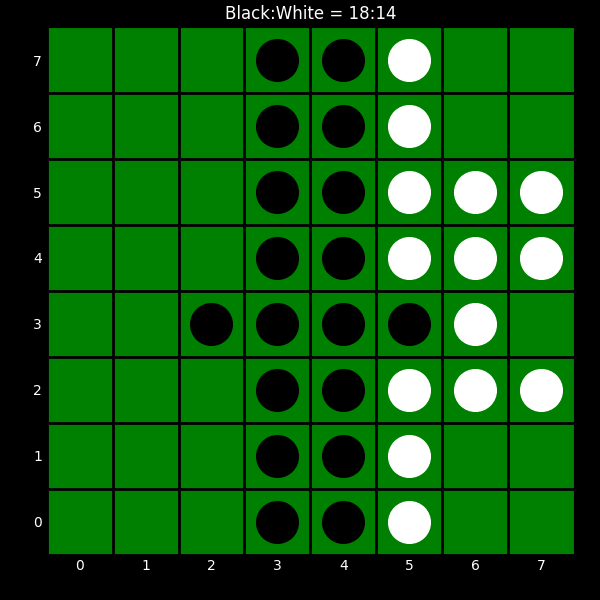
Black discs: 18
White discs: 14